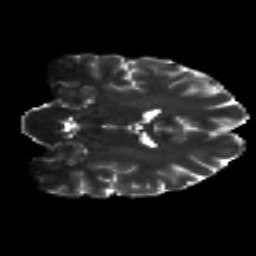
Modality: T2w
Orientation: coronal
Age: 26
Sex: male
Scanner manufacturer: siemens
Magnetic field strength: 3 T
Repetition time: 8.8 s
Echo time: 0.085 s